Chest X-ray:
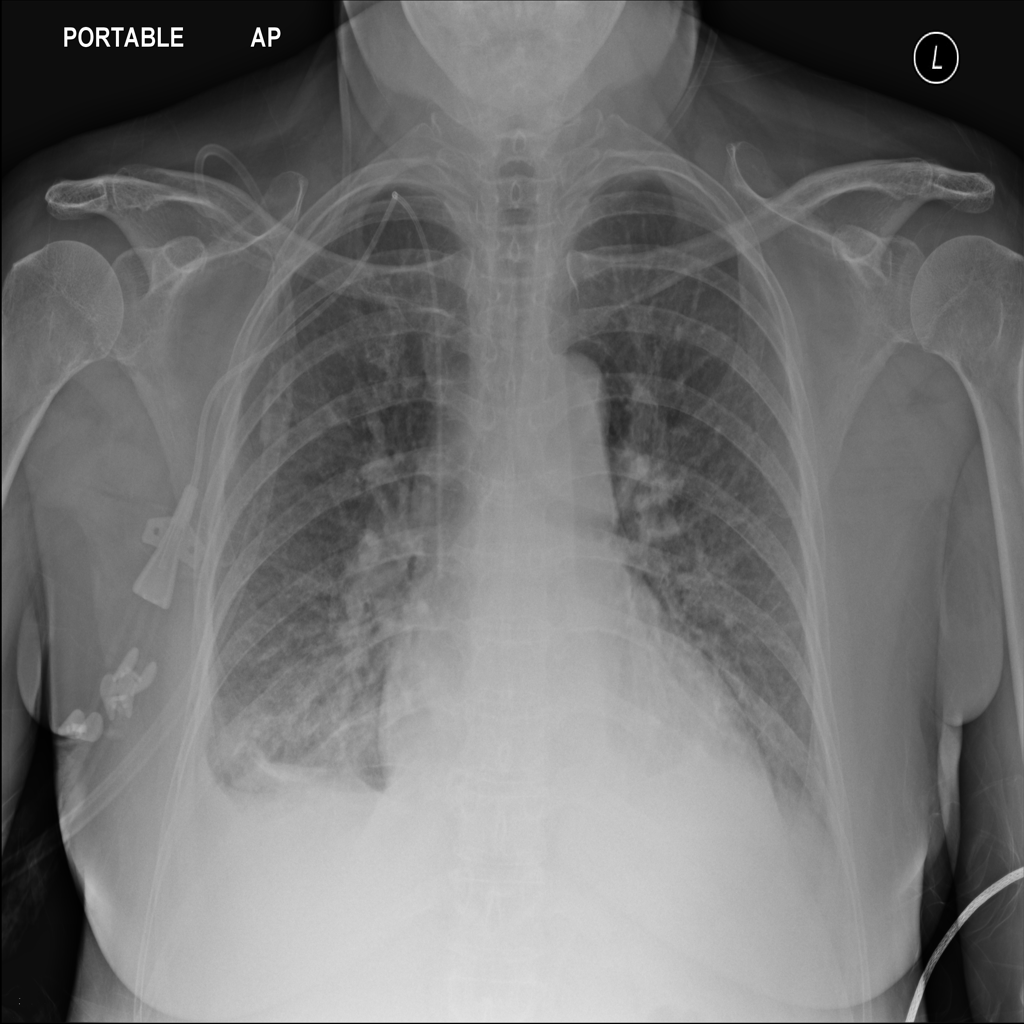
Findings: Consolidation, Effusion, Cardiomegaly
No abnormal finding: no